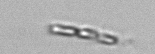
Label: Chaetoceros